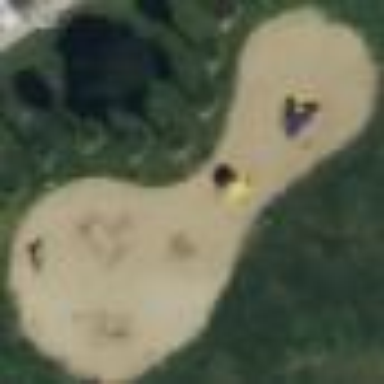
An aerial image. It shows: Playground with sand surface.